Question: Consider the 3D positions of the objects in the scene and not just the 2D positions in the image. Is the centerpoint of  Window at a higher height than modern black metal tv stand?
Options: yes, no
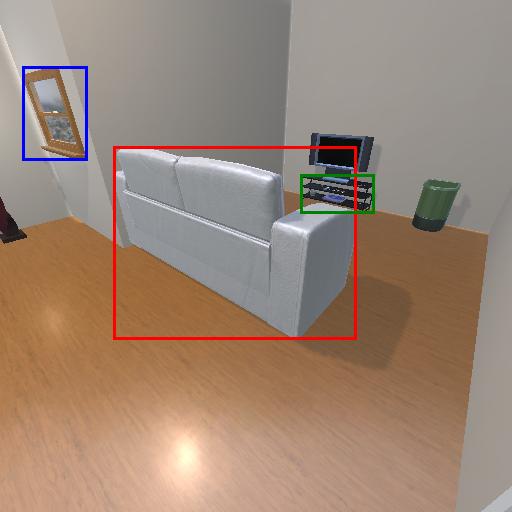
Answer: yes